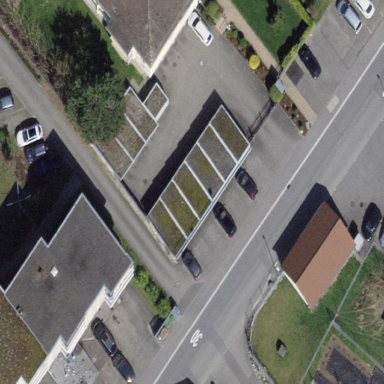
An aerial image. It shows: Garage.